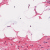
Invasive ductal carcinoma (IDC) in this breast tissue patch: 0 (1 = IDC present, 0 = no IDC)